Question: I have created a 'PL/SQL SOAP Web Service' using the 'Web Services Wizard' in 'JDeveloper 11g'. I am able to successfully deploy it on the 'Integrated Weblogic Server'. After which I am able to launch the 'Weblogic Test Client' in a browser.
I then using the Deployment Profile , created for the web service application . (NOTE: I am using 'Weblogic 10.3.5.0').
Deployment was successful and I was able to start the application too. The state of the deployment is "Active" and the is health "OK" .
Here is where i am having issues. '404 Not Found'
Has anyone had the same issue with launching the test client ?
Appreciate your comments / suggestions !!!

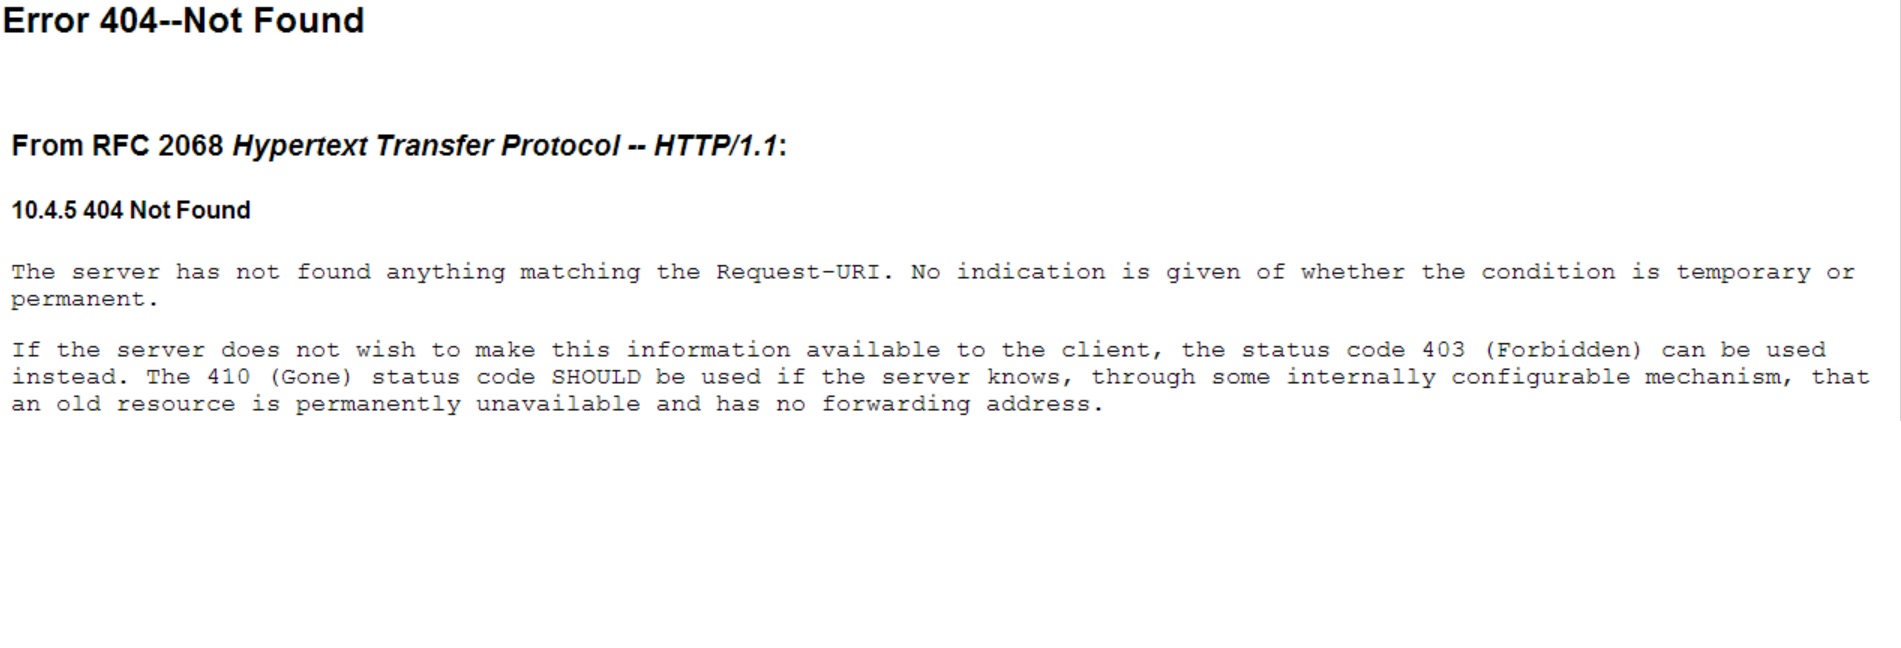
Answer: Make yourself a test soap script:
'''
<?php
if(isset($_POST['request'])){
$XML = $_POST['request'];
$URL = $_POST['url'];
$ch = curl_init("$URL");
curl_setopt($ch, CURLOPT_HEADER, 1);
curl_setopt($ch,CURLOPT_POST,1);
curl_setopt($ch,CURLOPT_TIMEOUT, 60);
curl_setopt($ch,CURLOPT_RETURNTRANSFER,1);
curl_setopt($ch, CURLOPT_SSL_VERIFYPEER, 0);
curl_setopt($ch, CURLOPT_SSL_VERIFYHOST, 0);
curl_setopt($ch,CURLOPT_POSTFIELDS,$XML);
$result=curl_exec ($ch);
curl_close($ch);
}
?>
<form method="post" style="margin: 0; padding: 0;">
<input name='url' type="text" placeholder="URL here" value="<?php if(isset($_POST['url'])) echo $_POST['url']; ?>" style="height: 10%; width:90%">
<button style="width: 10%; height: 10%;">LOAD SOAP</button><br />
<textarea style="width: 50%; height:90%;" placeholder='REQUEST HERE' name="request"><?php if(isset($_POST['request'])) echo $_POST['request']; ?></textarea>
<textarea placeholder="RESPONSE HERE" disabled="true" style="width: 50%; height:90%;"><?php if(isset($result)) echo $result; ?></textarea>
</form>
'''